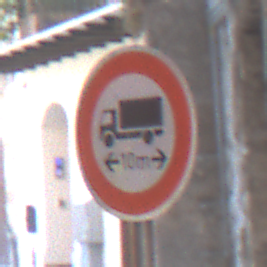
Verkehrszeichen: TatsaechlicheLaenge
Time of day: Midday
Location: Outdoor (Urban)
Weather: PartlyCloudy
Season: NotSpecified
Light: Natural